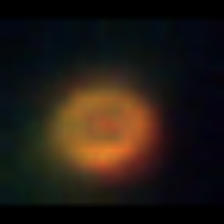
Taxon: NanoPlankton
Group: Other